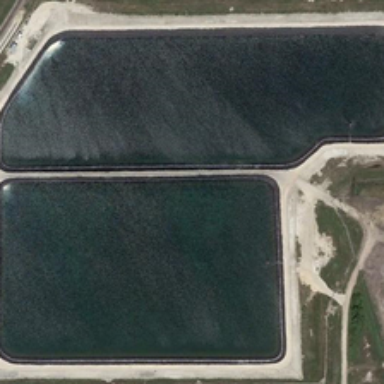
There are two ponds on the land .